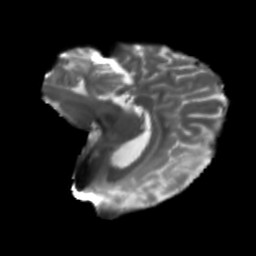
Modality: T2w
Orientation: sagittal
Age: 36
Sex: female
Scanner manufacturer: siemens
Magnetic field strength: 3 T
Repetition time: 5.25 s
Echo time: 0.08 s